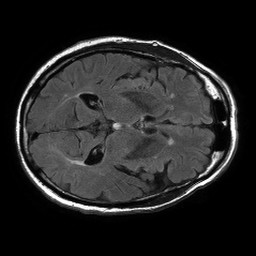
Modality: FLAIR
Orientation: axial
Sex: male
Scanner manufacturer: philips
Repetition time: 11 s
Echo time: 0.125 s